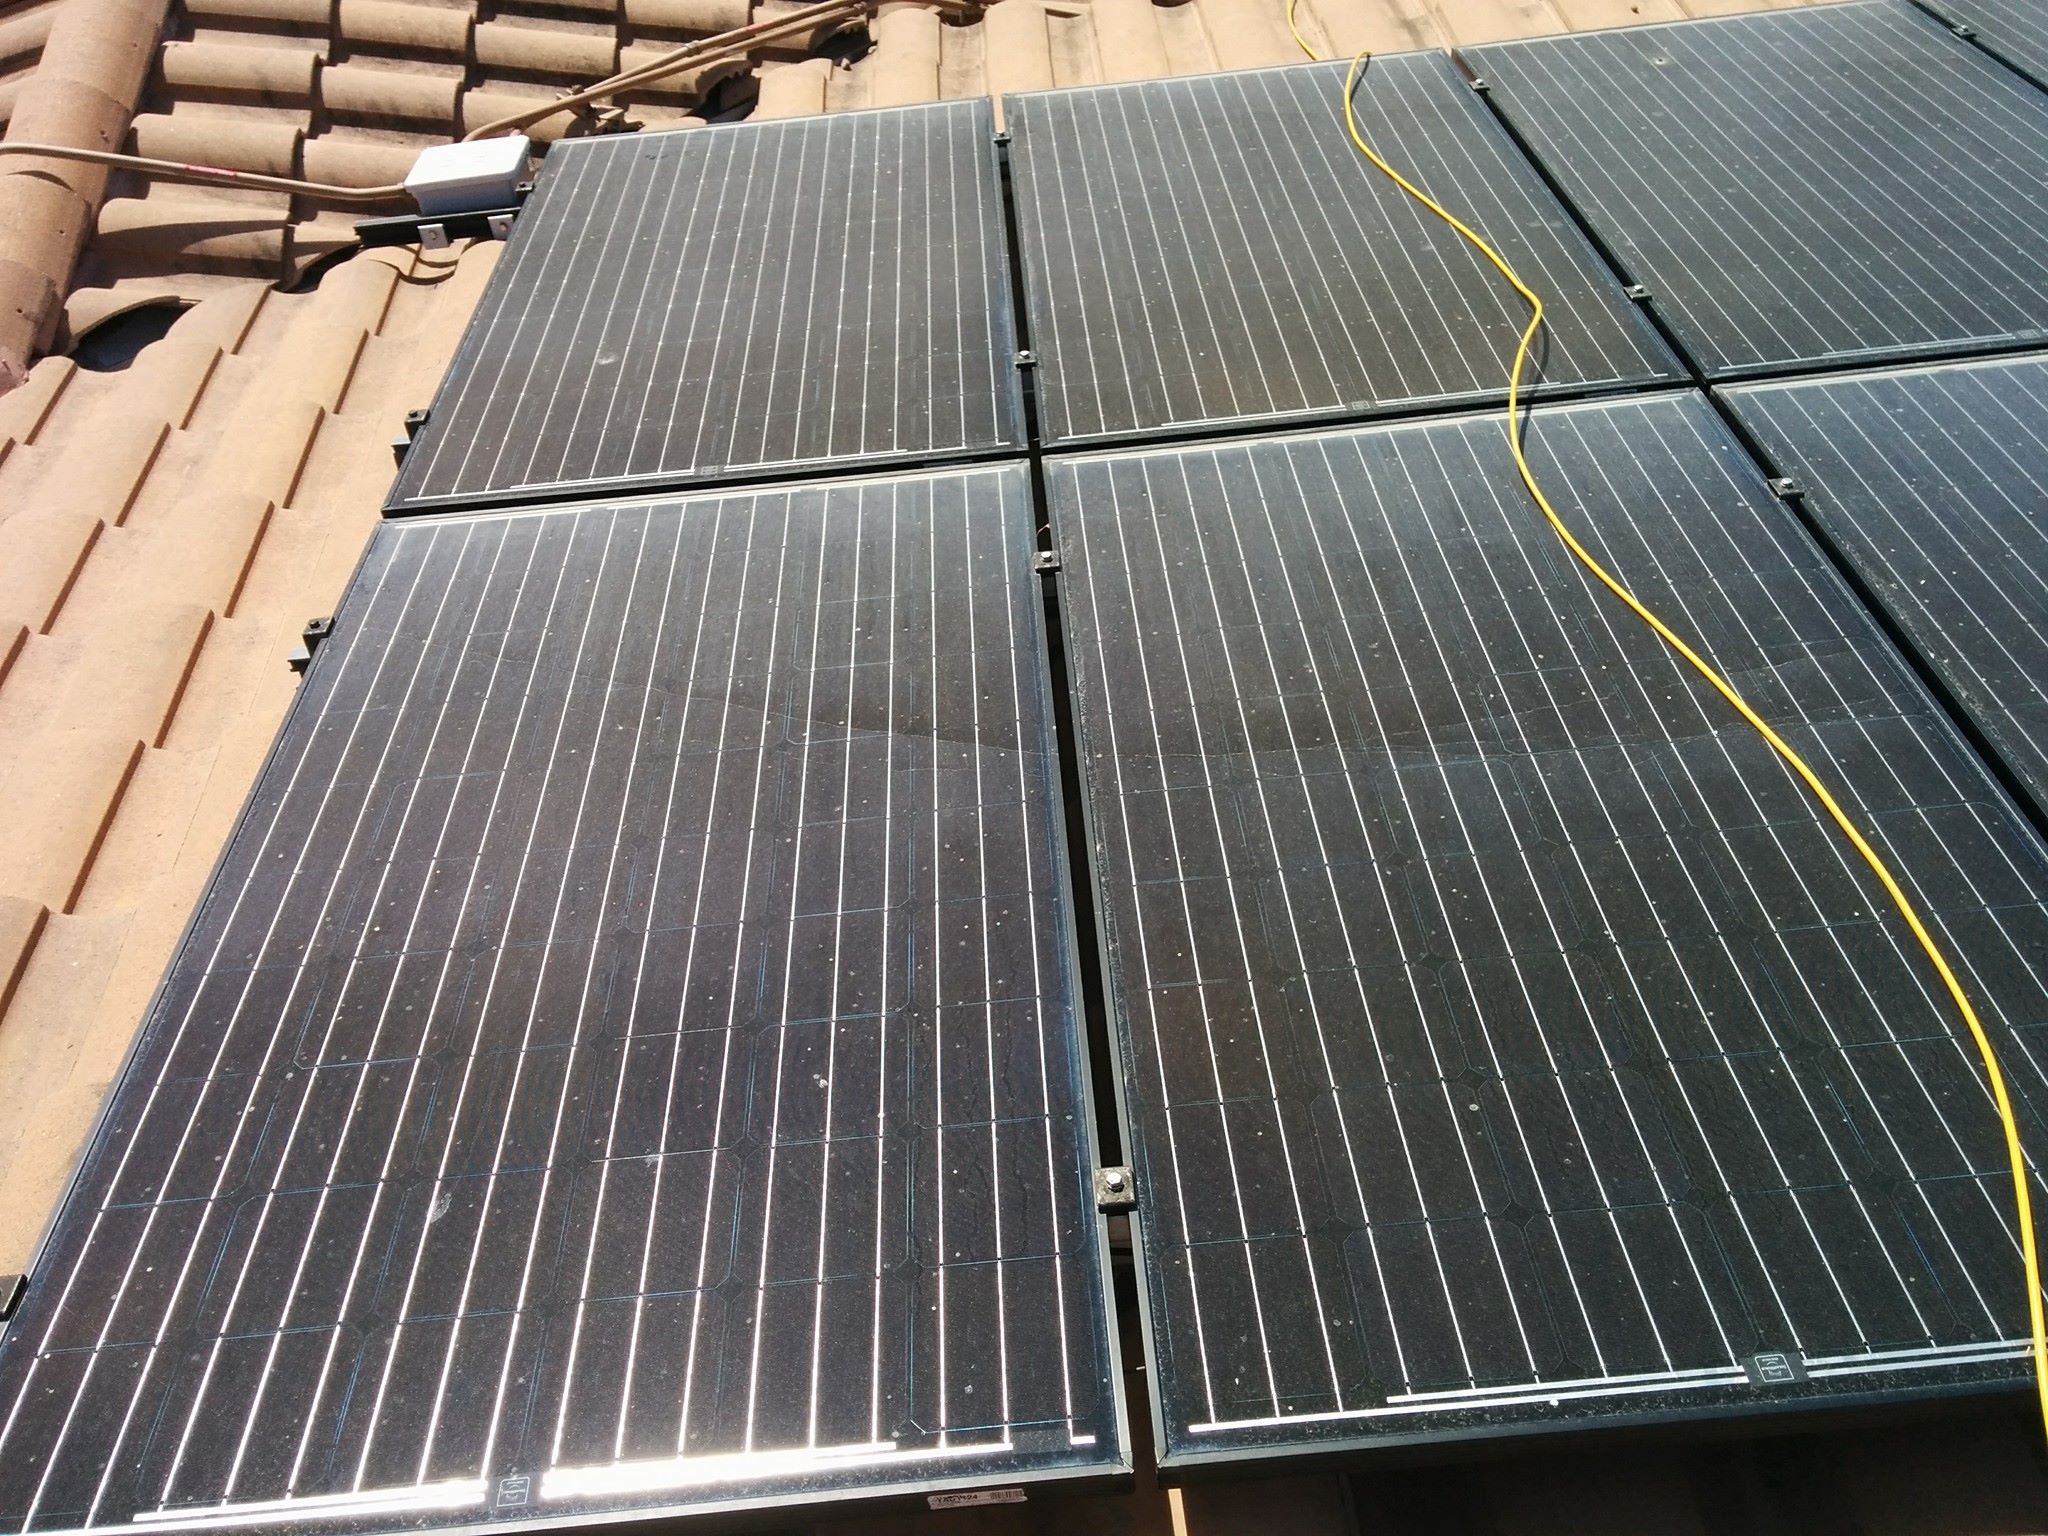
Label: Dusty